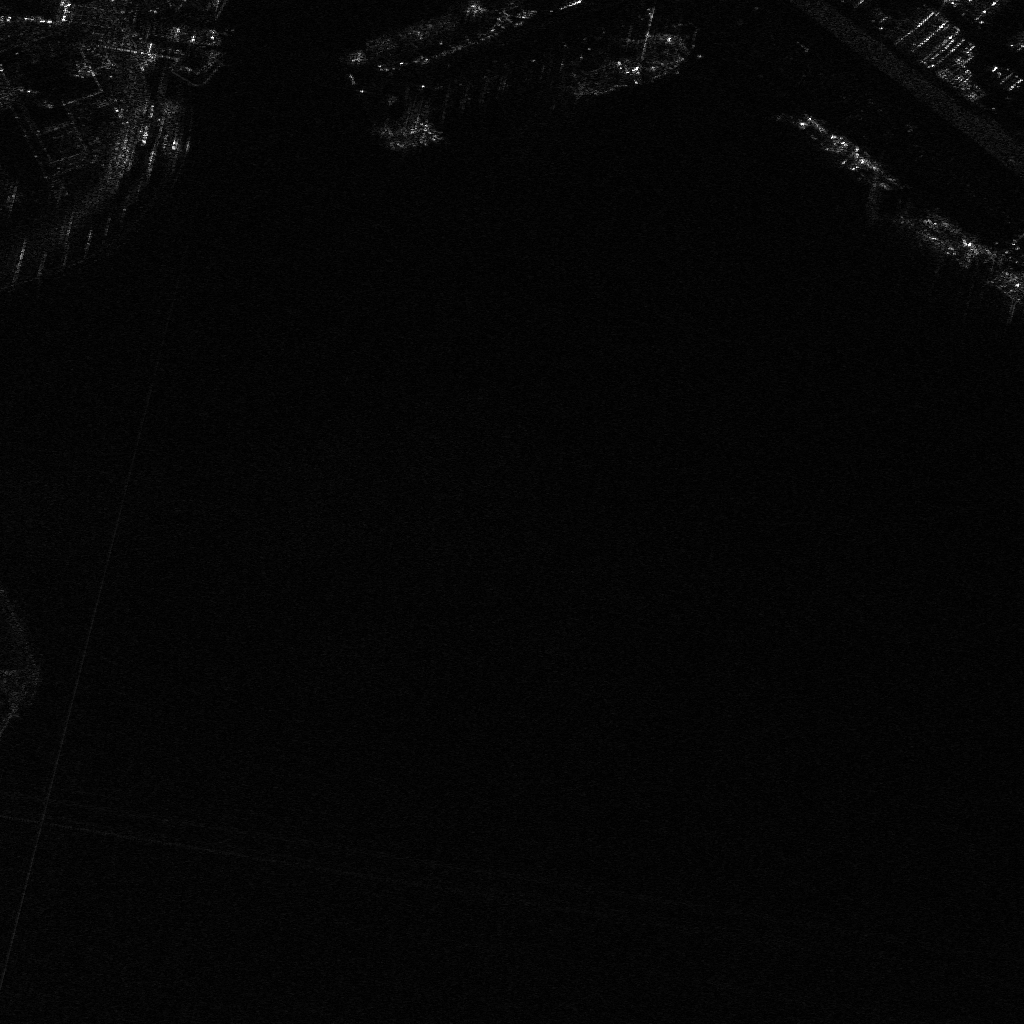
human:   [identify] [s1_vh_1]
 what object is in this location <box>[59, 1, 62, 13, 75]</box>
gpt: <ref>1 large container at the top</ref>

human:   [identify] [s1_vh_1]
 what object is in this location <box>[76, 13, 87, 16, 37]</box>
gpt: <ref>1 large container at the top right</ref>